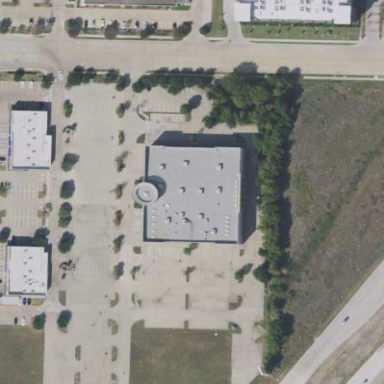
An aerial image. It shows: Retail building.